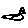
Label: bird